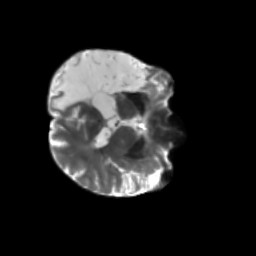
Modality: T2w
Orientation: axial
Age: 58
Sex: male
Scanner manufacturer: siemens
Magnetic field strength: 3 T
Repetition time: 5.25 s
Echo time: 0.08 s